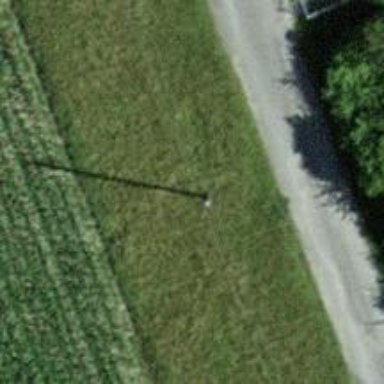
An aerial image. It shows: Power pole.